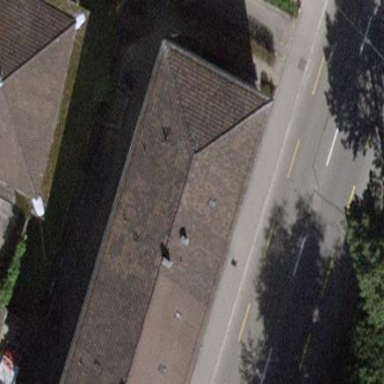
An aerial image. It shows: Hipped roof apartment building.